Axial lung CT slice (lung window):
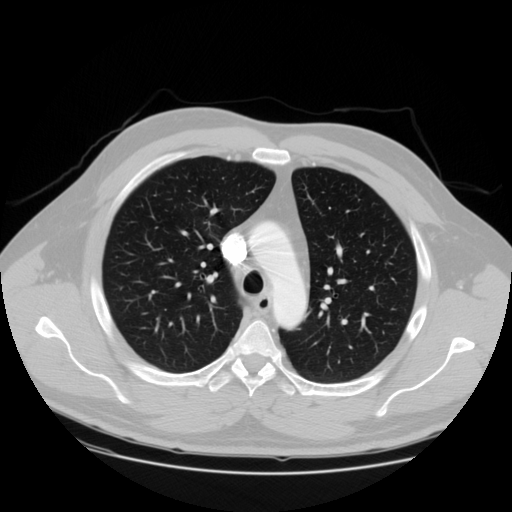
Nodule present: no